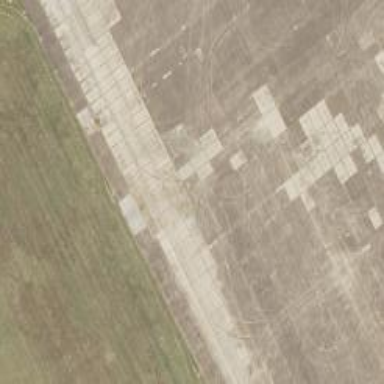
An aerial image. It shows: View of taxiway at the airport.